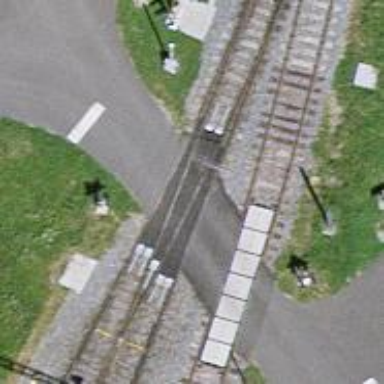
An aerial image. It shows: Level crossing on the railway with lights and full barrier.